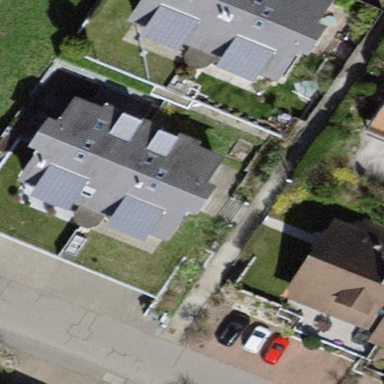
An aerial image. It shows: Semidetached house.